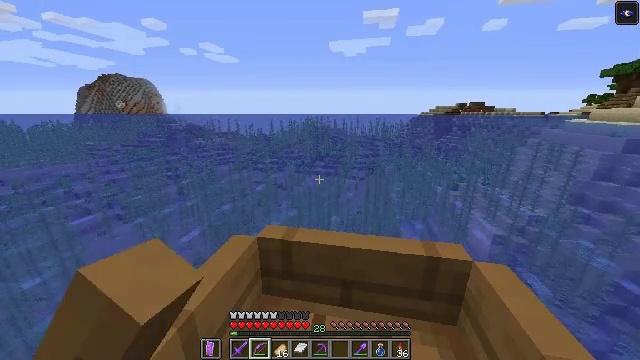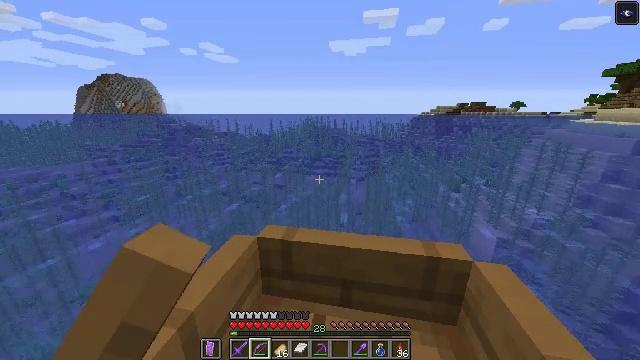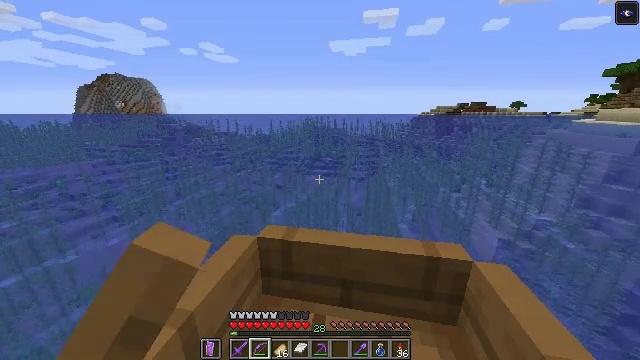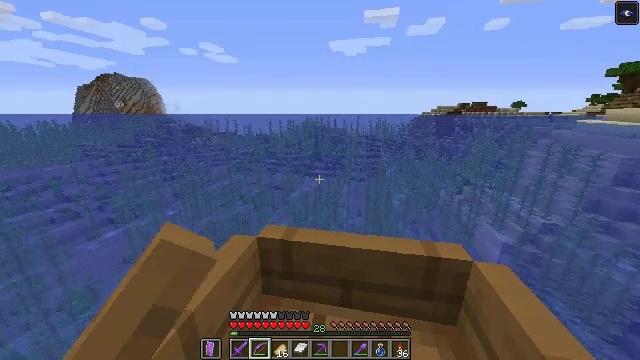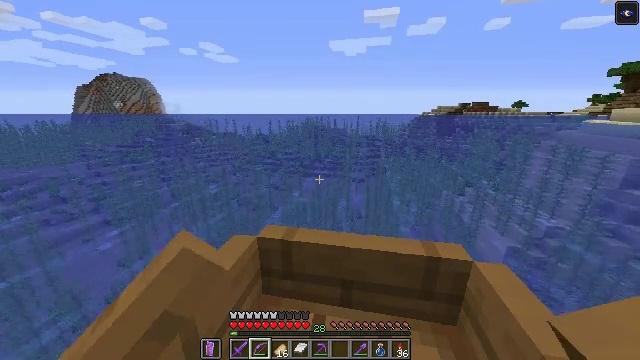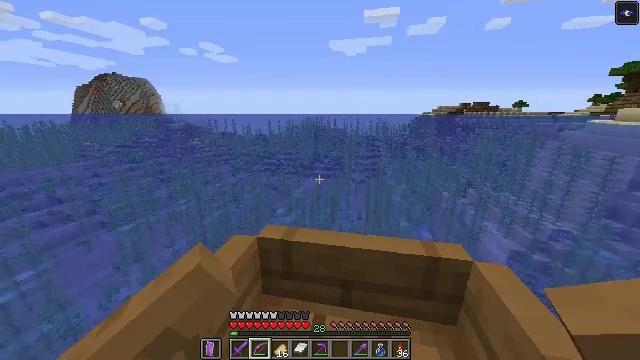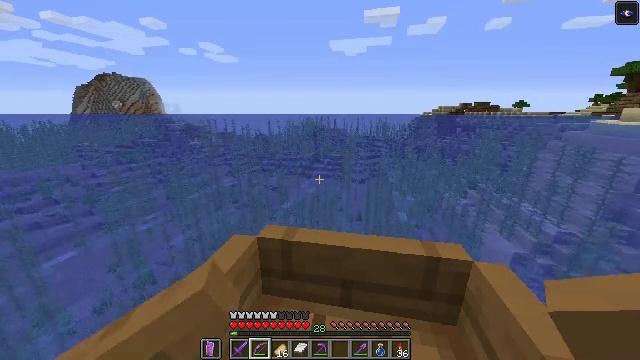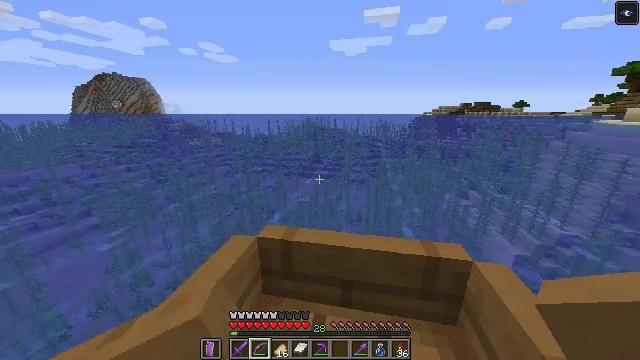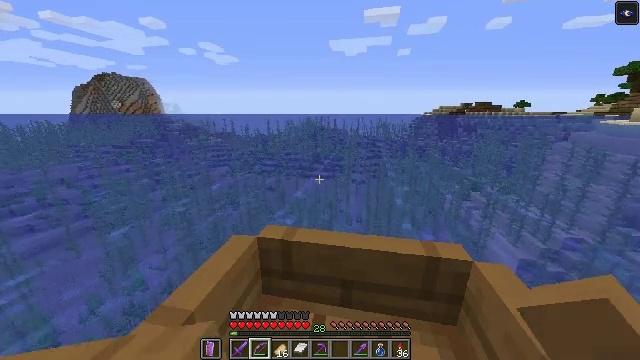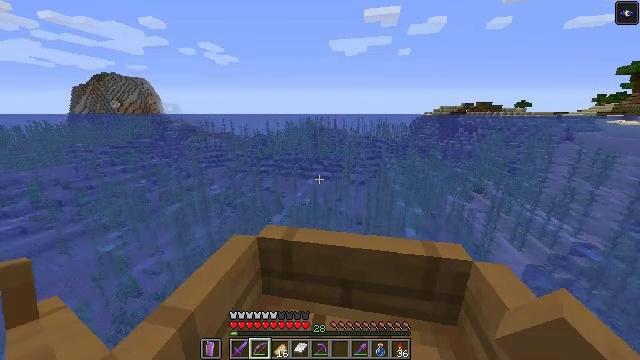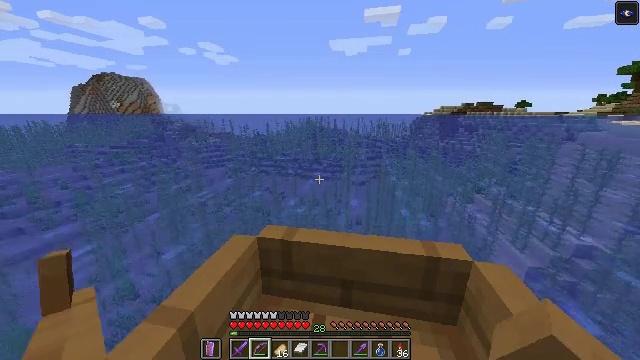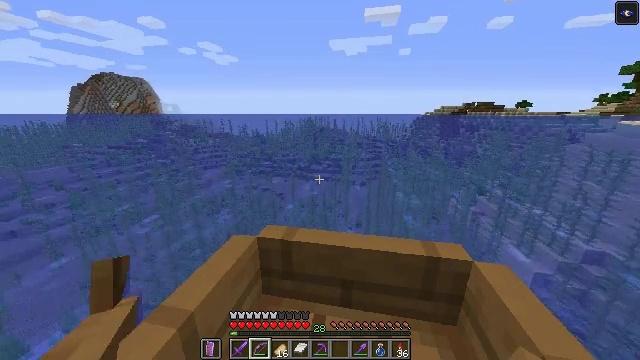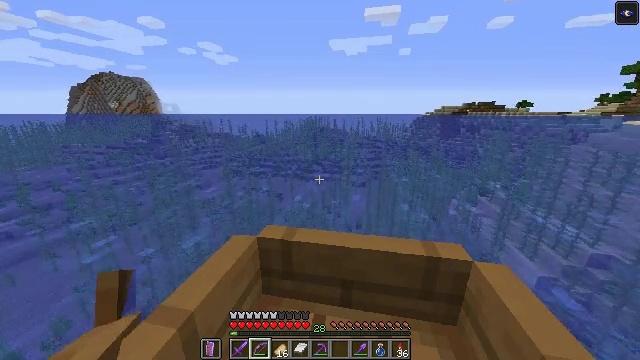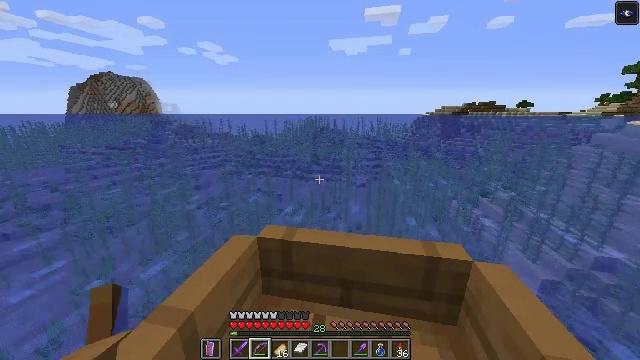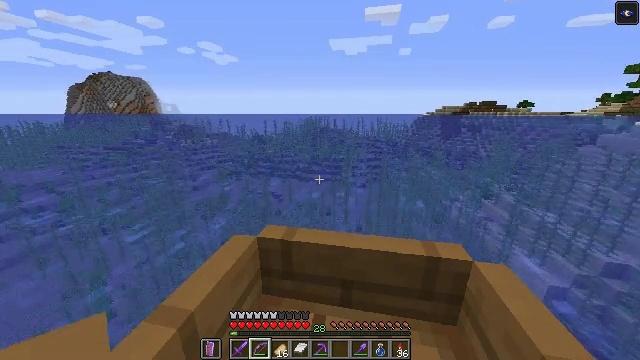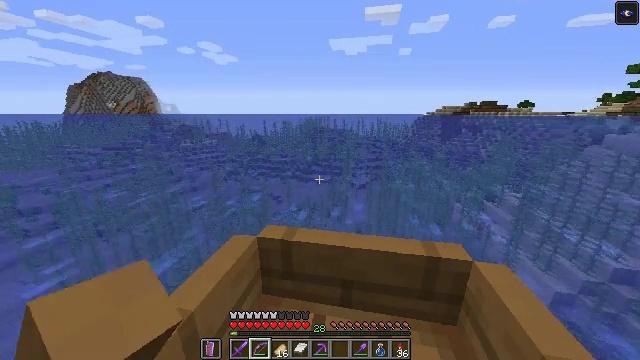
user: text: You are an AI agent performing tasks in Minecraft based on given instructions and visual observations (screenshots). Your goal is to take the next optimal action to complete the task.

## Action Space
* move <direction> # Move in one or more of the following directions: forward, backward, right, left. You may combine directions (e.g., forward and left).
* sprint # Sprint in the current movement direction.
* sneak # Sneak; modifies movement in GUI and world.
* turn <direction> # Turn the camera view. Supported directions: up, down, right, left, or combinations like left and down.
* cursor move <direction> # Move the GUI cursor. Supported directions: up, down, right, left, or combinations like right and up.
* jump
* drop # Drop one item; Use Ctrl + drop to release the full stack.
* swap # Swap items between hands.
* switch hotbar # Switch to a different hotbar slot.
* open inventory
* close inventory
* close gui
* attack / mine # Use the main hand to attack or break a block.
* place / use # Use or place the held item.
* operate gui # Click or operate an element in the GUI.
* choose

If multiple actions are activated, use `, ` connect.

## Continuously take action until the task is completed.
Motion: motion action
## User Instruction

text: Gather oak leaves by attacking.
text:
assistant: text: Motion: move forward, sprint
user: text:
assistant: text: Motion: move forward, sprint
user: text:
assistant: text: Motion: move forward, sprint
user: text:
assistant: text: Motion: move forward, sprint
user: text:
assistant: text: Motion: move forward, sprint
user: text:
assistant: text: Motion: move forward, sprint
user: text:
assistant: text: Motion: move forward, sprint
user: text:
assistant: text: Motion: move forward, sprint
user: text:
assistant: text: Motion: move forward, sprint
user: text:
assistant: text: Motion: move forward, sprint
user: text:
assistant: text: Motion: move forward, sprint
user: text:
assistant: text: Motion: move forward, sprint
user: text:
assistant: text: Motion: move forward, sprint
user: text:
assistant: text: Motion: move forward, sprint
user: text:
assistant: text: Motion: move forward, sprint
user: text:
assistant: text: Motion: move forward, sprint
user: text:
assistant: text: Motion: move forward, sprint
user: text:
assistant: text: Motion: move forward, sprint
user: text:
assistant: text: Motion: move forward, sprint
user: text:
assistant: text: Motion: move forward, sprint
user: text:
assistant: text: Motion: move forward, sprint
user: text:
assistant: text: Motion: move forward, sprint
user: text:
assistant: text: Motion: move forward, sprint
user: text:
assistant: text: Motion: move forward, sprint
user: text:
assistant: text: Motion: move forward, sprint
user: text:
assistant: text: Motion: move forward, sprint
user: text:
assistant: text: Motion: move forward, sprint
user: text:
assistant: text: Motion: move forward, sprint
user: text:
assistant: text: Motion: move forward, sprint
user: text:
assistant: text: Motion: move forward, sprint